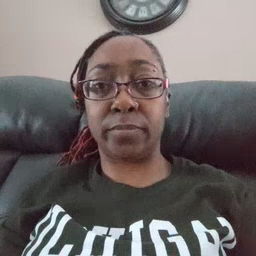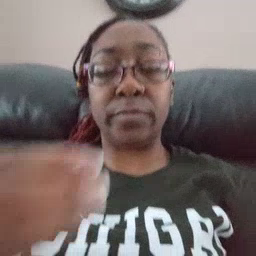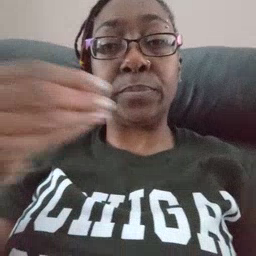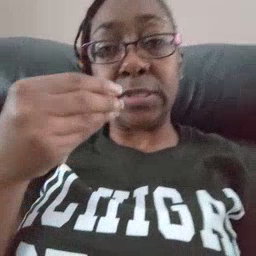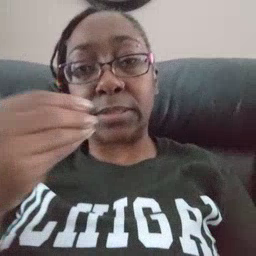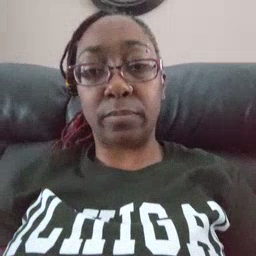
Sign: pizza